Question: I've got a 'DataGrid' whose main purpose is to allow the user to enter data in its cells.
However, the first field in this grid should display the contents of a list.
How would I go about setting the data source for just one column?
: I want to achieve something like this:

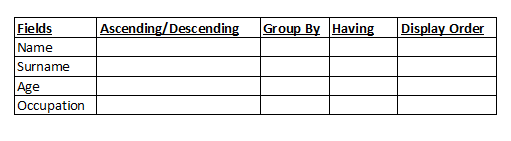
Answer: Specify your own 'DataGridTemplateColumn' in 'DataGrid.Columns', and set the 'DataGridTemplateColumn.CellTemplate' to whatever it is you're looking to place in that column.
For example, if you wanted it to be a 'ComboBox' pointing to some other list of fields:
'''
<DataGrid.Columns>
<DataGridTemplateColumn Header="Fields">
<DataGridTemplateColumn.CellTemplate>
<DataTemplate>
<ComboBox ItemsSource="{Binding ElementName=MyWindow, Path=DataContext.SomeCategoryList}"
SelectedItem="{Binding SomePropertyOnDataItemInRow}" />
</DataGridTemplateColumn.CellTemplate>
</DataGridTemplateColumn>
</DataGrid.Columns>
'''
I'm using a property called 'SomeCategoryList' that's on 'MyWindow.DataContext', however you can set the binding to point to wherever your field list is stored